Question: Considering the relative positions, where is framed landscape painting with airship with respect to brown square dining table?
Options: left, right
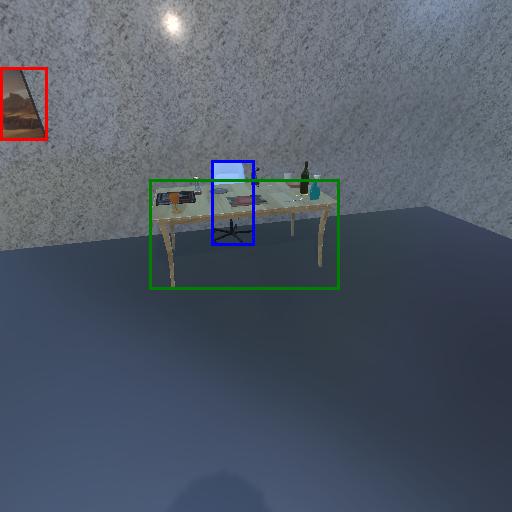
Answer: left